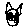
Label: cat